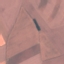
Land use / land cover: AnnualCrop